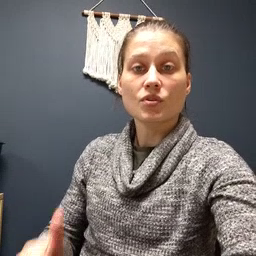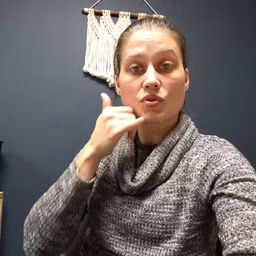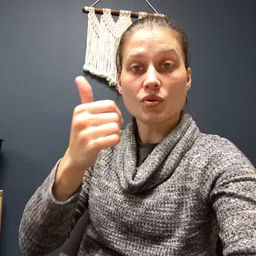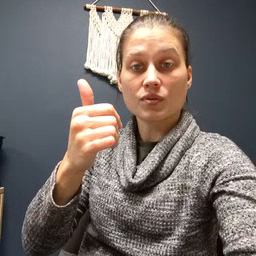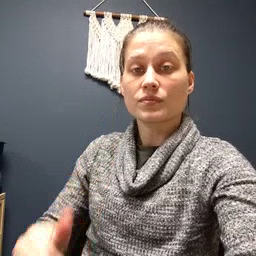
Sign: callonphone